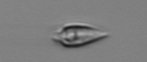
Label: Oxytoxum